七年级 · 组合几何学
(2021 秋 - 龙凤区校级期末) 如图, $A E / / B C, \angle B D A=45^{\circ}, \angle C=30^{\circ}$, 则 $\angle C A D$ 的度数为

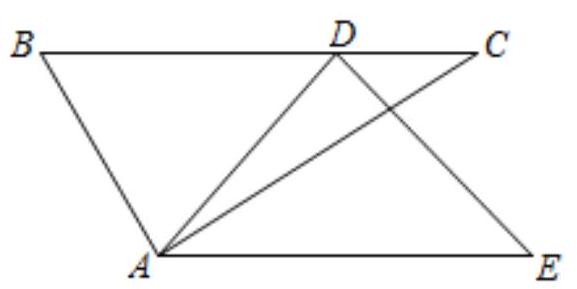
答案: $15^{\circ}$.
解析: 利用平行线性质求出 $\angle D A E$ 和 $\angle C A E$ 的度数, 再利用角的和差即可求解.

【答案】解: $\because A E / / B C, \angle B D A=45^{\circ}, \angle C=30^{\circ}$,

$\therefore \angle D A E=\angle B D A=45^{\circ}, \angle C A E=\angle C=30^{\circ}$,

$\therefore \angle C A D=\angle D A E-\angle C A E=45^{\circ}-30^{\circ}=15^{\circ}$. 故答案为: $15^{\circ}$.

【点睛】本题主要考查了平行线的性质, 解题的关键是要熟练掌握平行线的性质: 两条平行线被第三条直
线所截, 内错角相等. 简单说成: 两直线平行, 内错角相等.